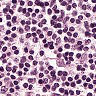
Metastatic tissue present: no